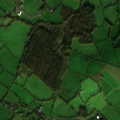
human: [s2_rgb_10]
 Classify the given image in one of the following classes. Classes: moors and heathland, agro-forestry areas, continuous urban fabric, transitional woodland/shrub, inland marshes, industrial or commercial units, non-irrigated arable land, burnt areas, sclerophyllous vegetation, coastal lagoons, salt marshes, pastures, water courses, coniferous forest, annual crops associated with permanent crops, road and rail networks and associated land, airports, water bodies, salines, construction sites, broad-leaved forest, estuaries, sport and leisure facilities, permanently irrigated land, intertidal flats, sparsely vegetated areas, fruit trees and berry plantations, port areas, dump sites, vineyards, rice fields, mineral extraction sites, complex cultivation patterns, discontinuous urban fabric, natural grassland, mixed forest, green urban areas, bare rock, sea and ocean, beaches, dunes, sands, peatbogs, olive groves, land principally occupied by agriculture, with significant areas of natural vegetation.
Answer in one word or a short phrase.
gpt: pastures, transitional woodland/shrub